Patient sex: M
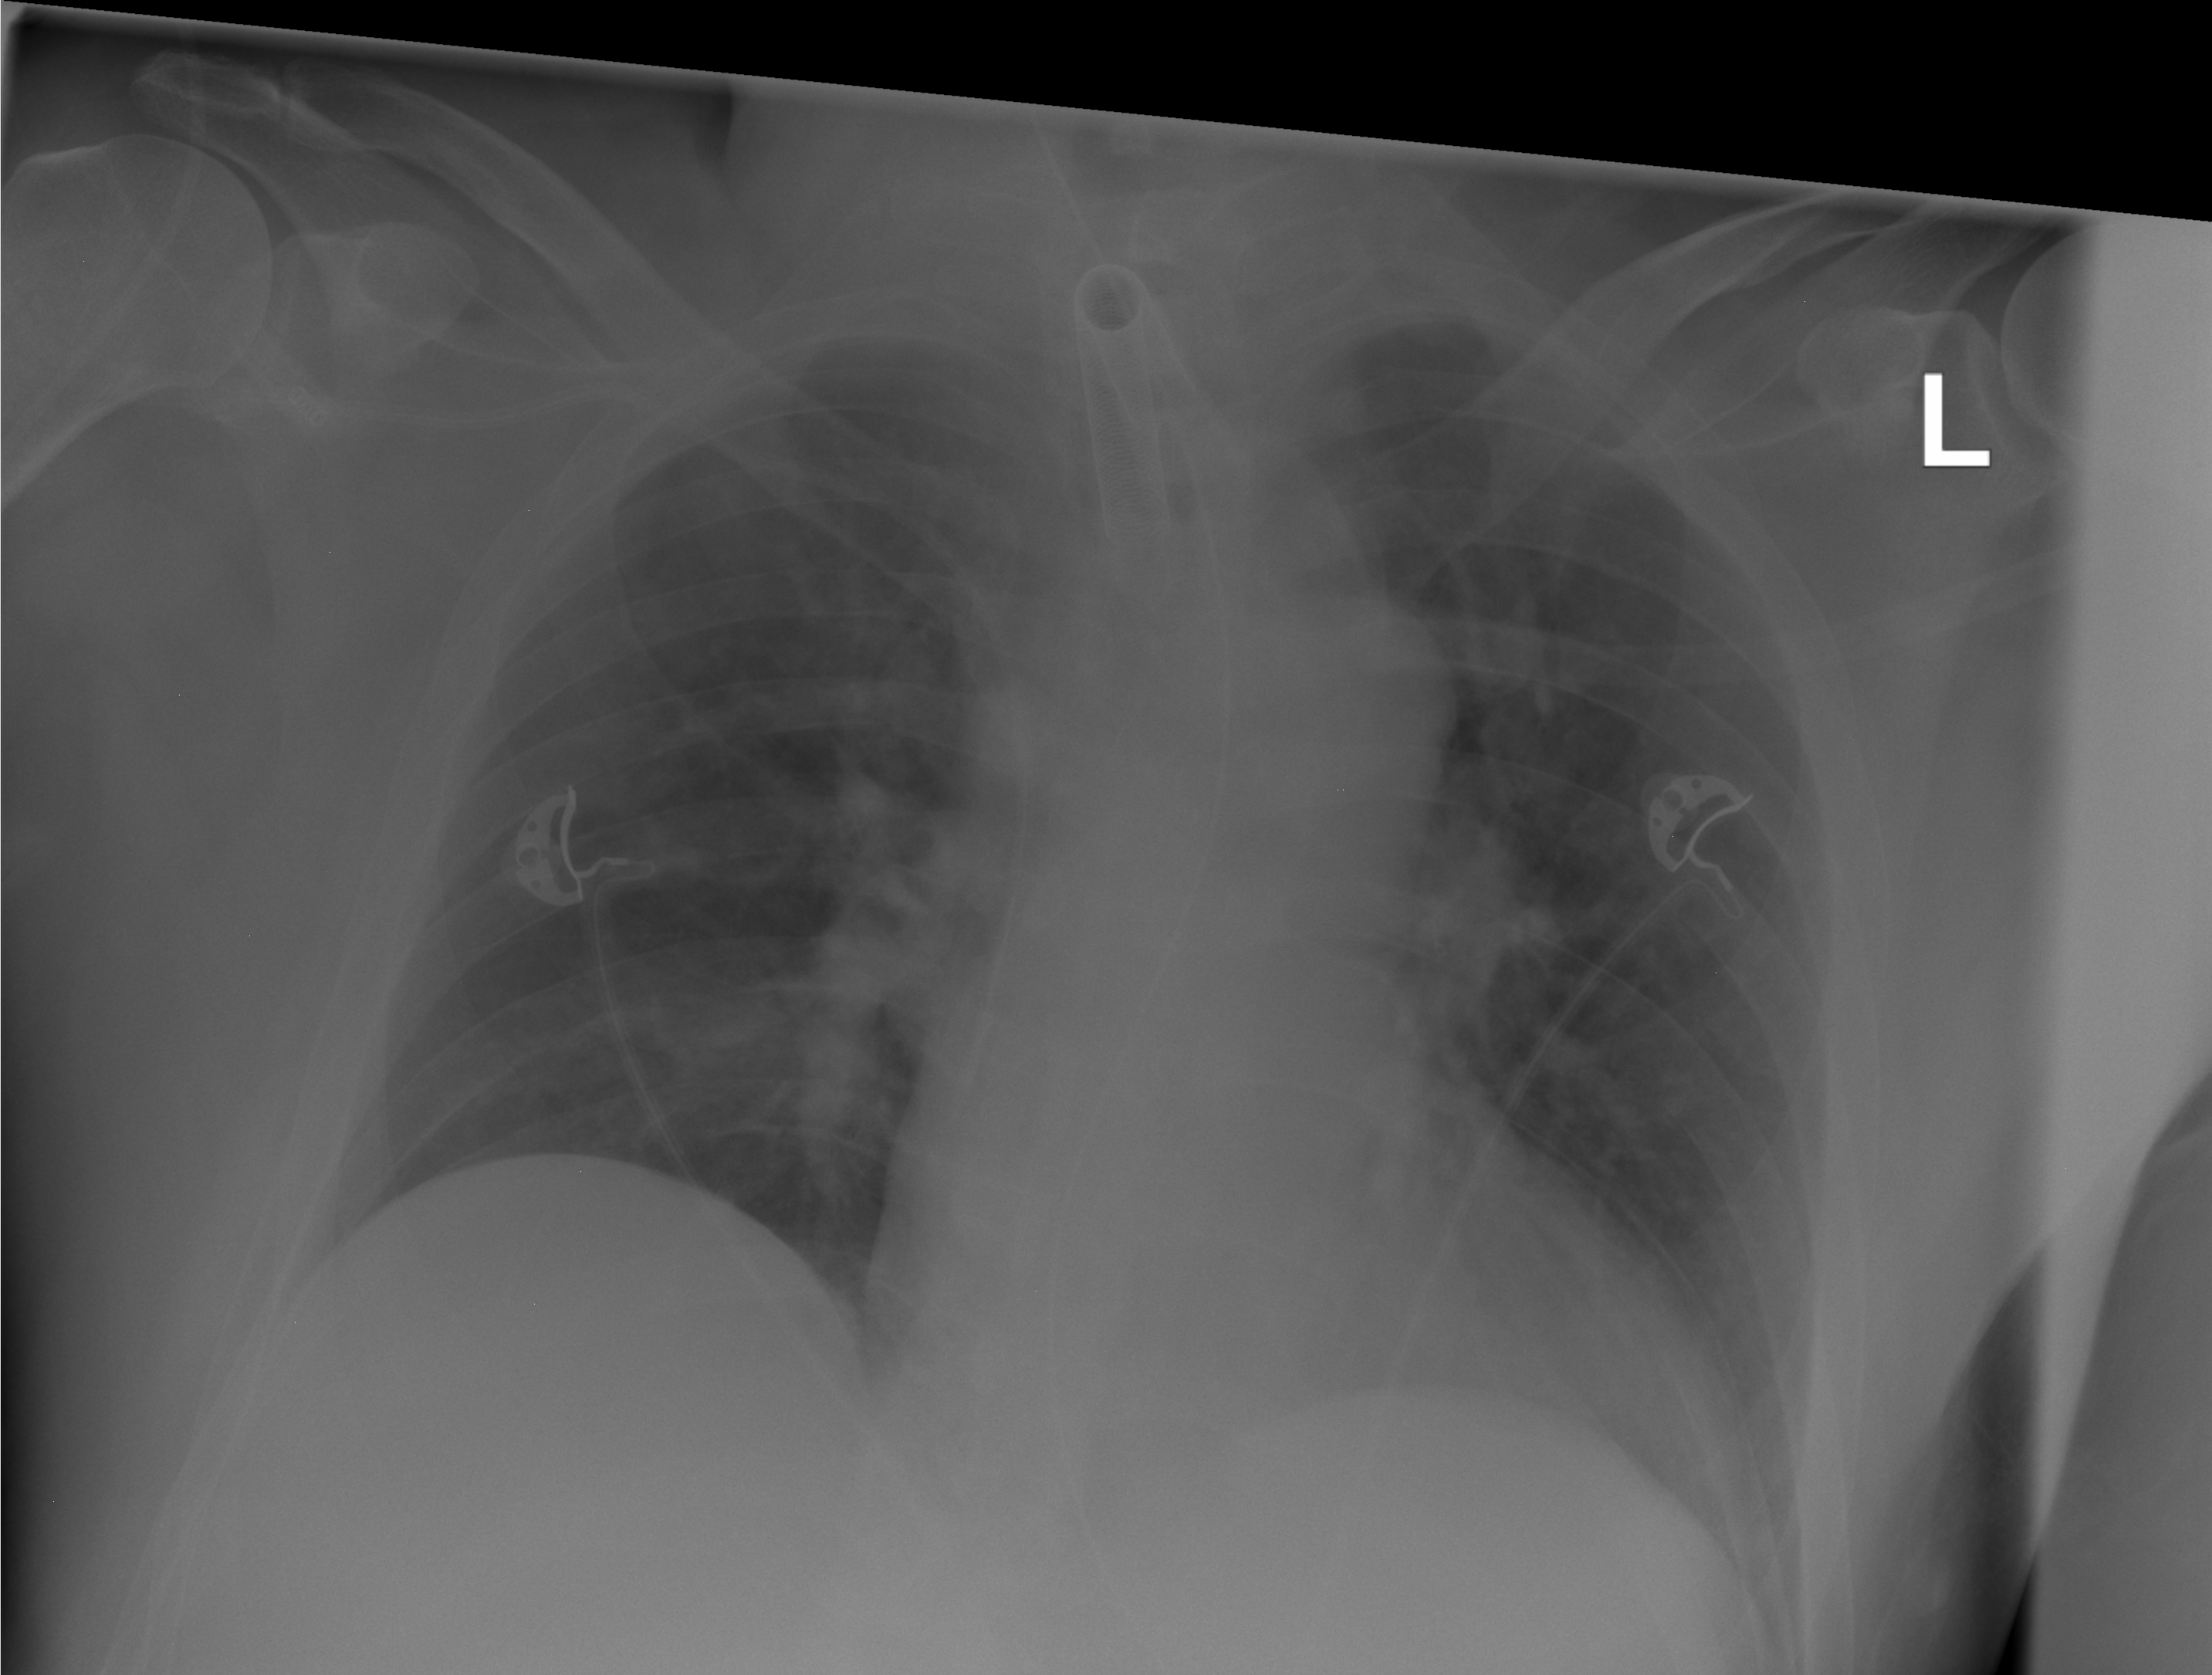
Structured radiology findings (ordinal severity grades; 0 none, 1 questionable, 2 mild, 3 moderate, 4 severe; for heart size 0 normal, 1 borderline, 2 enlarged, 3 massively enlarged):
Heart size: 2
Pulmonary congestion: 0
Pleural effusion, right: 0
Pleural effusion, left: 0
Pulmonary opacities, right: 1
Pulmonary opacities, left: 0
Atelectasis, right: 0
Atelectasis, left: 0